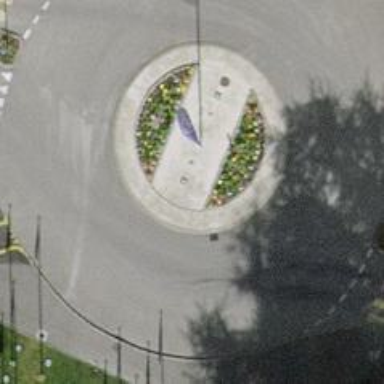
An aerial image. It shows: Flagpole which is man-made.